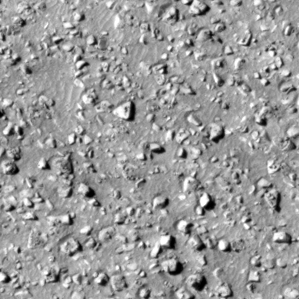
Label: non_frost